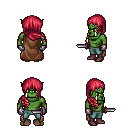
a pixel art fantasy rpg character, male body template, orc, green skin, brown cape, teal pants, ruby red right-swept hairstyle, metal gloves, maroon shoes, dagger, four views (front, back, left, right), 2x2 character sprite sheet, small pixel art, hard edges, no anti-aliasing